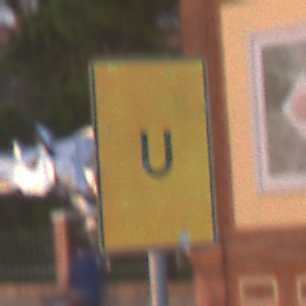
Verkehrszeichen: AnkuendigungOderFortsetzungUmleitungOhnePfeilsymbol
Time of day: SunriseSunset
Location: Outdoor (Urban)
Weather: Clear
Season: NotSpecified
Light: Natural